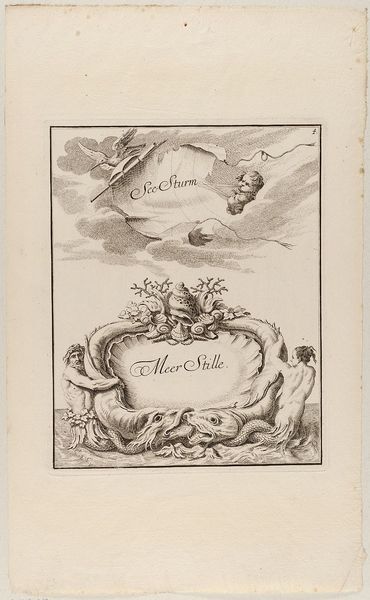
Titel: Zwei Kartuschen, Blatt 4 aus der Folge 'Allerhand neu erfundene Comperts...'
Künstler: Johann Justus Preisler
Standort: Hamburg
Institution: Museum für Kunst und Gewerbe Hamburg
Schlagwörter: meer, gesicht, wind, rokoko, papier, backen, grafik, graphik, kartusche, fotografie, photographie, druckgraphik, druckgrafik, stich, muschel, kupferstich, fische, wasserzeichen, mer, sea, meermann, reproduktionen, druckerzeugnisse, meeresnymphen, ornamentstich, vorlageblätter